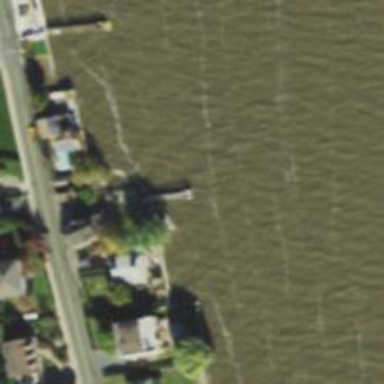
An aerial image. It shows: Man-made pier.